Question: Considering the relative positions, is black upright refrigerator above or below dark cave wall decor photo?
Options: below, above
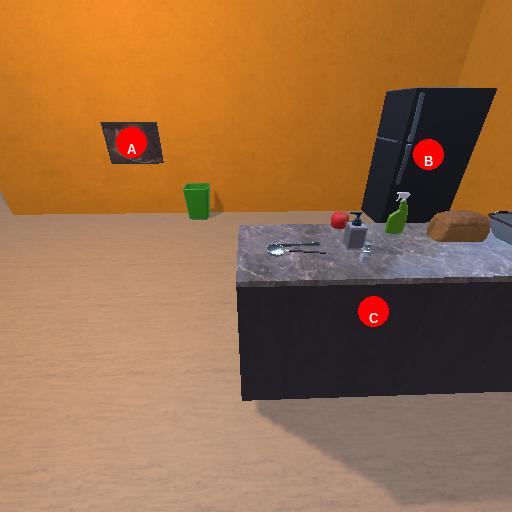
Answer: below